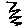
Label: zigzag